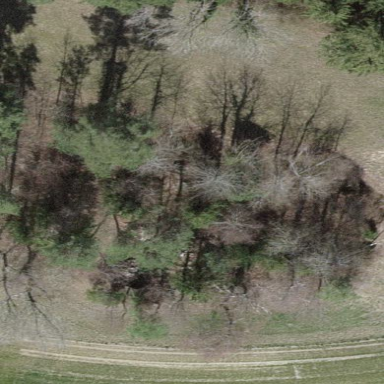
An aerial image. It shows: Forest area.